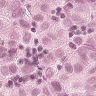
Metastatic tissue present: yes